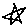
Label: star